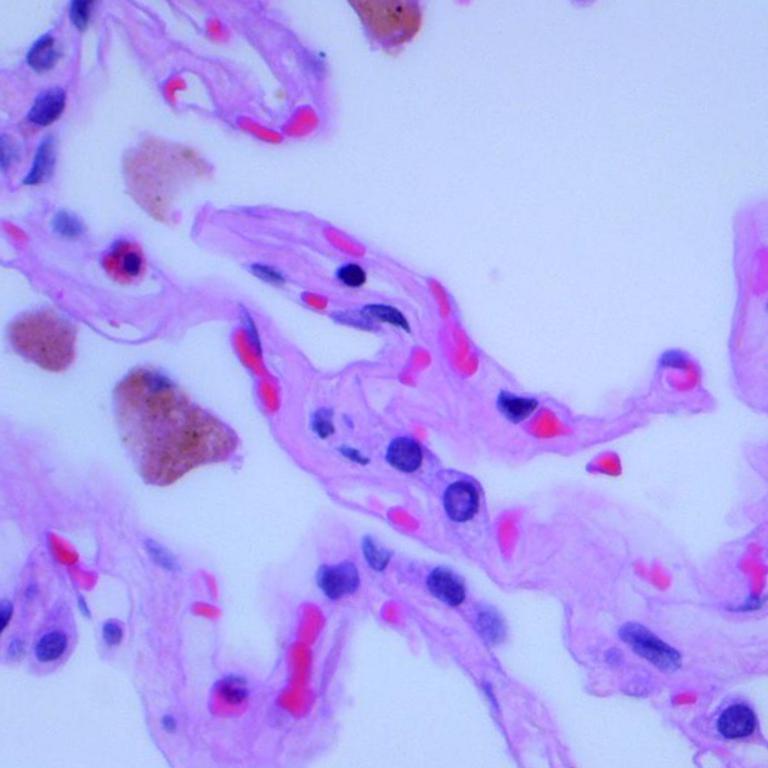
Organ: lung
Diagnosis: benign